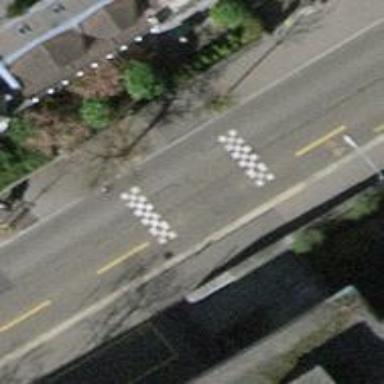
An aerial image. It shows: Residential road with asphalt surface. There are separate sidewalks on both sides of the road.